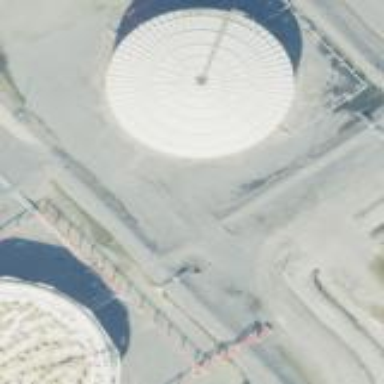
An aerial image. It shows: Storage tank which is man-made.